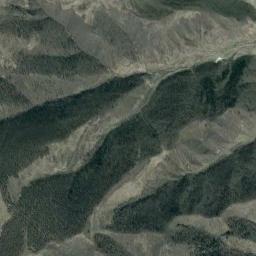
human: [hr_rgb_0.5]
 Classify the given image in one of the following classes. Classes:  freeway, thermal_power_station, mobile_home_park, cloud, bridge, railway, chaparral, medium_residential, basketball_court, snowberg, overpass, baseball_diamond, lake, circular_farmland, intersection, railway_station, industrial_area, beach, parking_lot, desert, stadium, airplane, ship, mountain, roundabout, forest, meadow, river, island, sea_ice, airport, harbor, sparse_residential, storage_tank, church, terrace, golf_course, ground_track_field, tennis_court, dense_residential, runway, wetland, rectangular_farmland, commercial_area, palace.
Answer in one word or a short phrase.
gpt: mountain